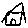
Label: house